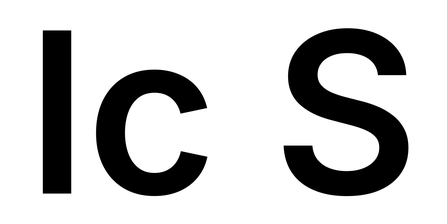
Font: Inter_SemiBold